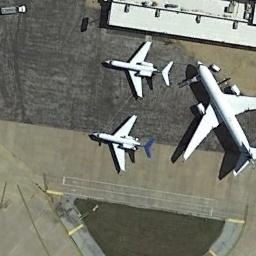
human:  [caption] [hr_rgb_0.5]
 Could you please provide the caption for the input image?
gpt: Three planes are parked in the middle of the buildings and the grass .

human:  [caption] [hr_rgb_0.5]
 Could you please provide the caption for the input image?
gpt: Two small planes parked on the open area and a big plane parked diagonally behind them .

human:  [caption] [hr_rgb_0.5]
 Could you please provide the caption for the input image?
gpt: Behind the two small planes is a large one .

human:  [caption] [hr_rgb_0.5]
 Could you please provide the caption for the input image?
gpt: Several planes of different sizes are parked in a clearing, With many buildings next to the plane .

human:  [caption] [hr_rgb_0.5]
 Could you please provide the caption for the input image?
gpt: Three planes are on the ground between the building and the grass .